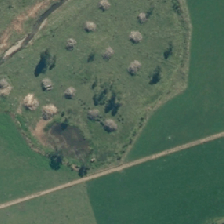
Land cover: low_producing_grassland